A scalogram of one vibration snapshot from a rotating bearing is shown, computed with a continuous wavelet transform. Diagnose the bearing from this image, choosing from: normal, inner_race, outer_race, ball.
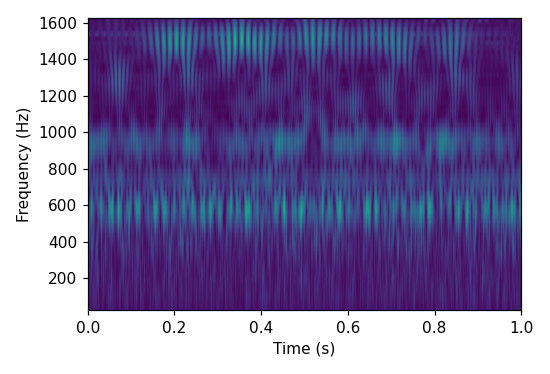
Answer: normal